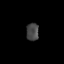
Tissue: lung
Cell type: Epithelial cells
Senescence score: 0.16
Nuclear area (px): 217
Mean DAPI intensity: 70.069